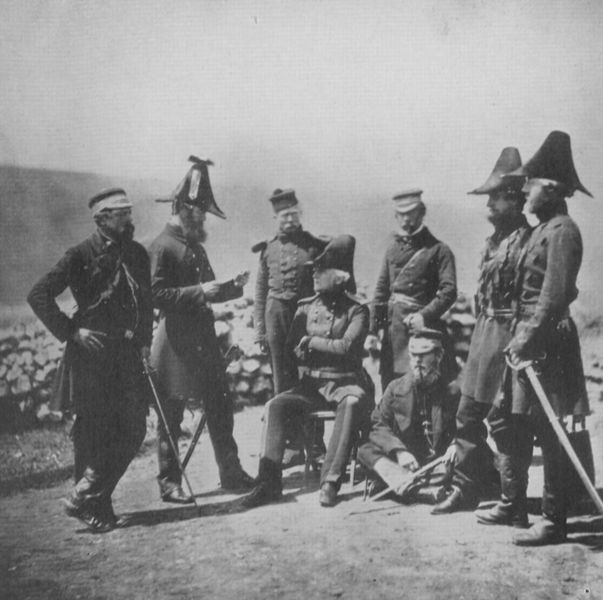
Titel: Generalleutnant Sir George Brown und Gefolge
Künstler: Roger Fenton
Standort: USA
Institution: Sammlung Gernsheim
Schlagwörter: gruppe, himmel, schatten, weiß, landschaft, menschen, sitzen, grau, hut, hüte, männer, profil, schwarz, stuhl, weg, haube, rock, versammlung, bart, bärte, hose, kappe, kappen, mützen, blicke, stehen, stein, steine, gruppenporträt, erde, feld, boden, sitzend, stehend, röcke, schuhe, hosen, mauer, platz, arbeiter, krieg, kaiser, könig, soldaten, frack, runde, pfeife, lesen, warten, knöpfe, foto, fotografie, photographie, posen, buch, schwarz weiß, militär, schwert, schwerter, säbel, uniform, uniformen, waffen, jacken, soldat, mäntel, degen, dreispitz, helm, stiefel, armee, photo, helme, dolch, general, sieben, kaiserreich, fotographie, deutscher, graus, offiziere, zweispitz, gen, zuhören, photografie, schneidersitz, hören, beratung, kosaken, waffenrock, manöver, verlesen, waffenröcke, befehlshaber, miliz, verlesung, chwert, fiziere, otographie, ma, plkatz, saoldat